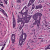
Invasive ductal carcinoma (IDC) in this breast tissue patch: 0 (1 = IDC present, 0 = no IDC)